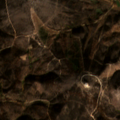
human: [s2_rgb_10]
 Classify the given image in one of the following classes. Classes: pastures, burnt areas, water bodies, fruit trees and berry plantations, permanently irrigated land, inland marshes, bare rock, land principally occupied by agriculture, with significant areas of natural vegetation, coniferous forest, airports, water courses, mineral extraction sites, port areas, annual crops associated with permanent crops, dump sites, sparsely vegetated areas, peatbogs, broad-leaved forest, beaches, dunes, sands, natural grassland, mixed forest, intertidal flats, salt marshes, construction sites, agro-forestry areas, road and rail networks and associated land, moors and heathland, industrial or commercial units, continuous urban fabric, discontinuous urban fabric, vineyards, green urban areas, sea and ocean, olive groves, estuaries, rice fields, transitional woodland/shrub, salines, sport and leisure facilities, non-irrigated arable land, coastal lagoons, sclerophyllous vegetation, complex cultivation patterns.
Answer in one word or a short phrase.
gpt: land principally occupied by agriculture, with significant areas of natural vegetation, broad-leaved forest, transitional woodland/shrub